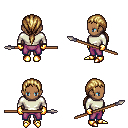
a pixel art fantasy rpg character, female body template, human, dark skin, white long-sleeve shirt, magenta pants, blonde ponytail hairstyle, gold gloves, gold boots, spear, four views (front, back, left, right), 2x2 character sprite sheet, small pixel art, hard edges, no anti-aliasing